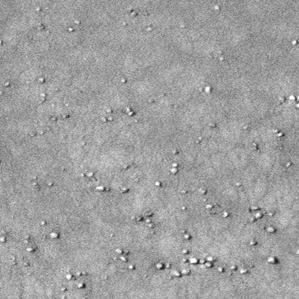
Label: frost